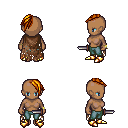
a pixel art fantasy rpg character, female body template, human, dark skin, brown tattered cape, teal pants, dark blonde long mohawk hairstyle, bracelets, gold boots, dagger, four views (front, back, left, right), 2x2 character sprite sheet, small pixel art, hard edges, no anti-aliasing